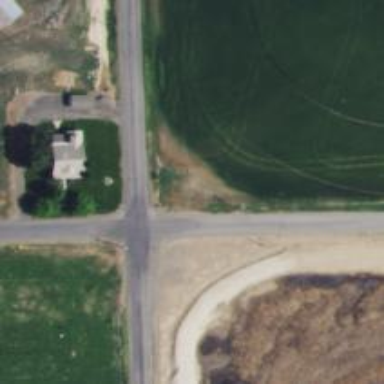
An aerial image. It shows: Road with stop sign.